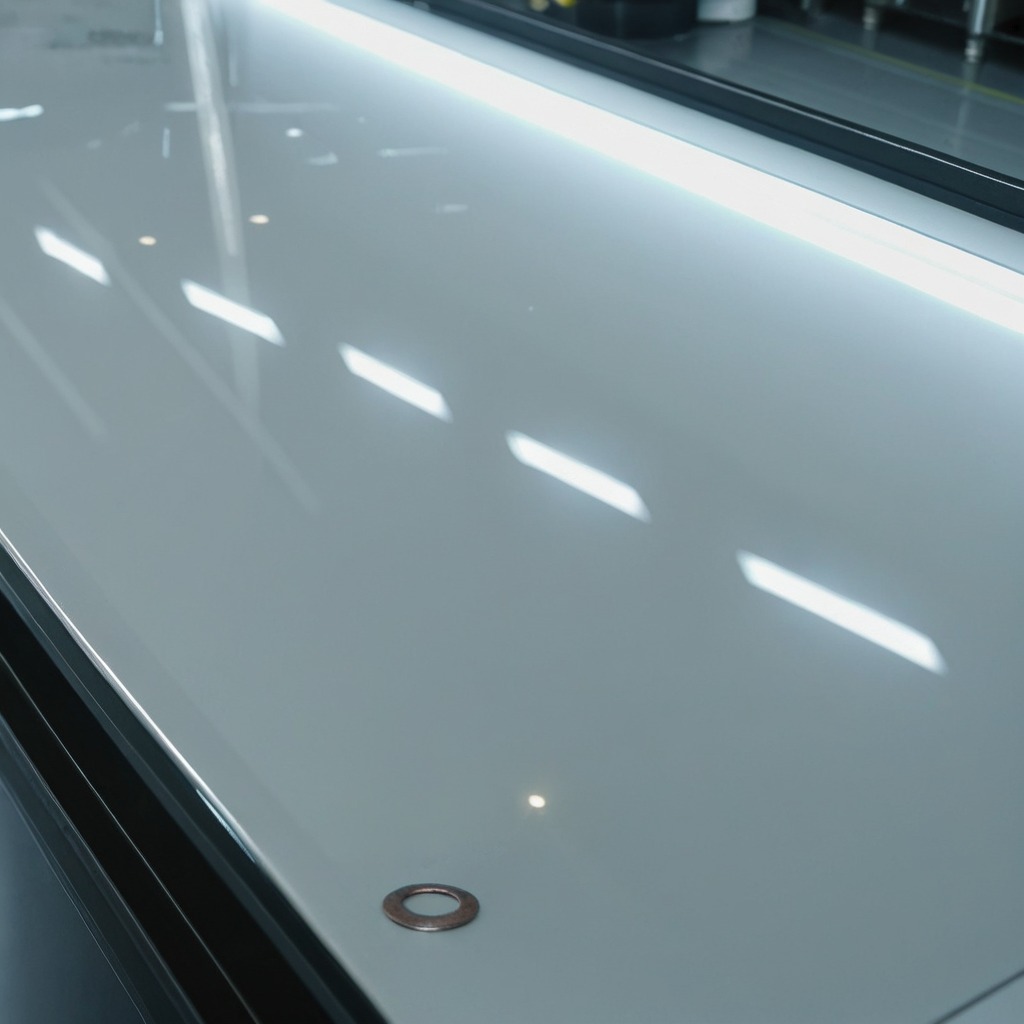
A flat metal washer is lying on a high-gloss table in a ship maintenance bay industrial lighting.